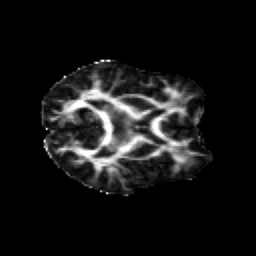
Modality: FA
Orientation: axial
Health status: healthy
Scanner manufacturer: siemens
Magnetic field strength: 3 T
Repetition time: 10 s
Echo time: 0.092 s